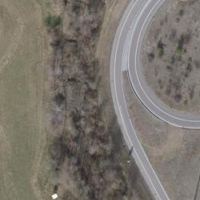
EUNIS habitat code: 57
Species observed at this site:
Pseudochorthippus parallelus
Cyaniris semiargus